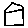
Label: house